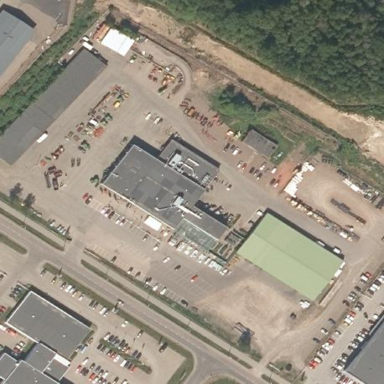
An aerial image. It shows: Flat roof retail building.